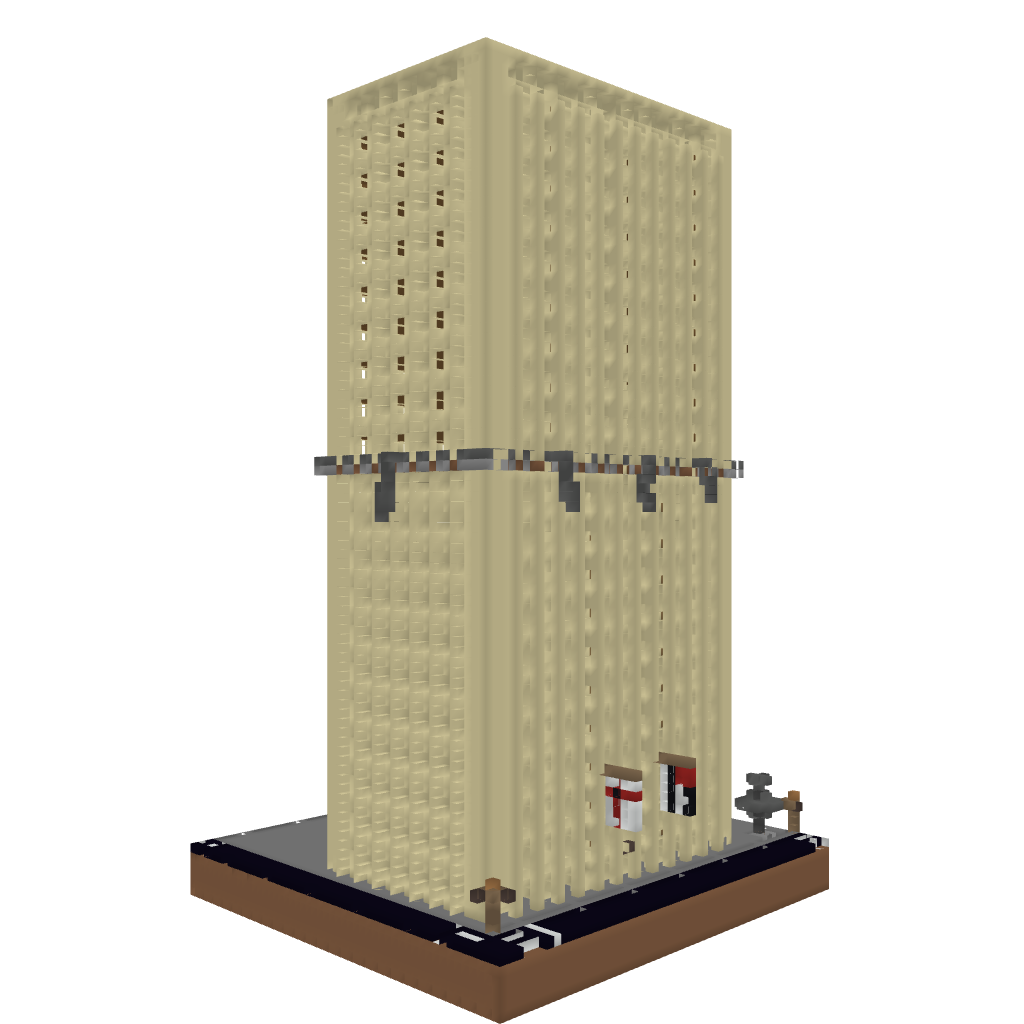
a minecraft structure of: Government Building